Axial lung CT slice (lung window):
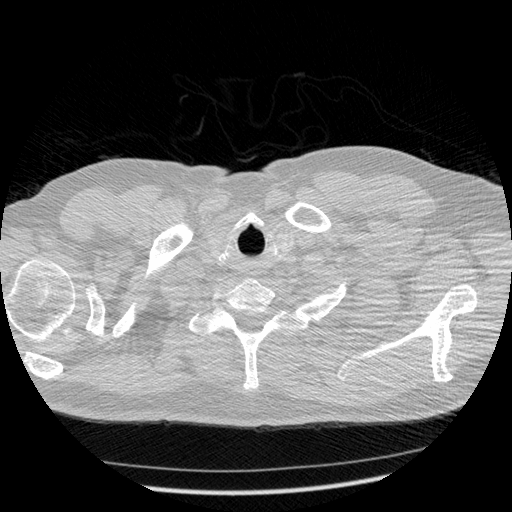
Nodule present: no